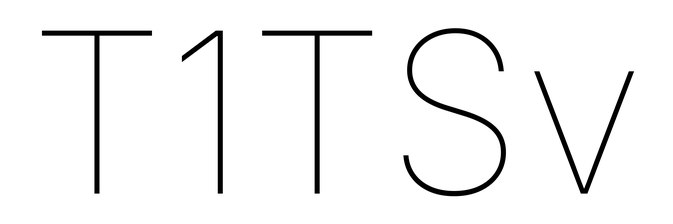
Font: Inter_Thin